Question:
My SP returns data like below. When I use dapper QueryMultipleAsync, it seems to be picking only 2nd result set and when use queryAsync it picks only first result set. Please suggest. Thanks in advance.
'''
col1 col2 col3
123 name 23.34
time value
25:17.0 123
25:17.0 124
25:17.0 543
25:17.0 566
col1 col2 col3
123 name1 23.34
time value
25:17.0 123
25:17.0 124
25:17.0 543
25:17.0 566
'''
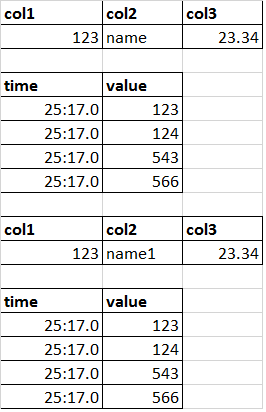
Answer: When you use 'QueryMulitpleAsync' you can read result sets one by one. Here is an example that works for me:
'''
[Test]
public async Task MultipleSpResultsWithDapper()
{
// Act
using (var conn = new SqlConnection("Data Source=YourDatabase"))
{
await conn.OpenAsync();
var result = await conn.QueryMultipleAsync(
"YourStoredProcedureName",
new { param1 = 1, param2 = 2 },
null, null, CommandType.StoredProcedure);
// read as IEnumerable<dynamic>
var table1 = await result.ReadAsync();
var table2 = await result.ReadAsync();
// read as typed IEnumerable
var table3 = await result.ReadAsync<Table1>();
var table4 = await result.ReadAsync<Table2>();
//Assert
Assert.IsNotEmpty(table1);
Assert.IsNotEmpty(table2);
Assert.IsNotEmpty(table3);
Assert.IsNotEmpty(table4);
}
}
'''
Entity classes:
'''
public class Table1
{
public int col1 { get; set; }
public string col2 { get; set; }
public double col3 { get; set; }
}
public class Table2
{
public string time { get; set; }
public int value { get; set; }
}
'''
Stored procedure declaration:
'''
CREATE PROCEDURE [dbo].YourStoredProcedureName
(
@param1 int,
@param2 int
)
'''
Hope it helps.